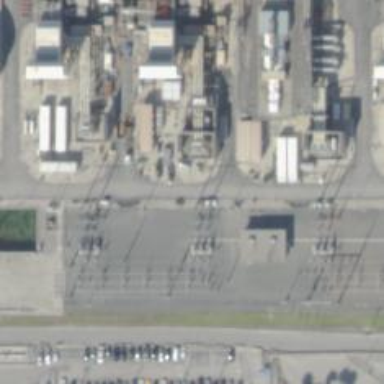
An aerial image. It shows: Switch for power supply.